Interaction volume radius: 5 \u00c5
Interaction volume height: 25 \u00c5
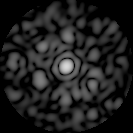
Disorder parameter: 0.7475